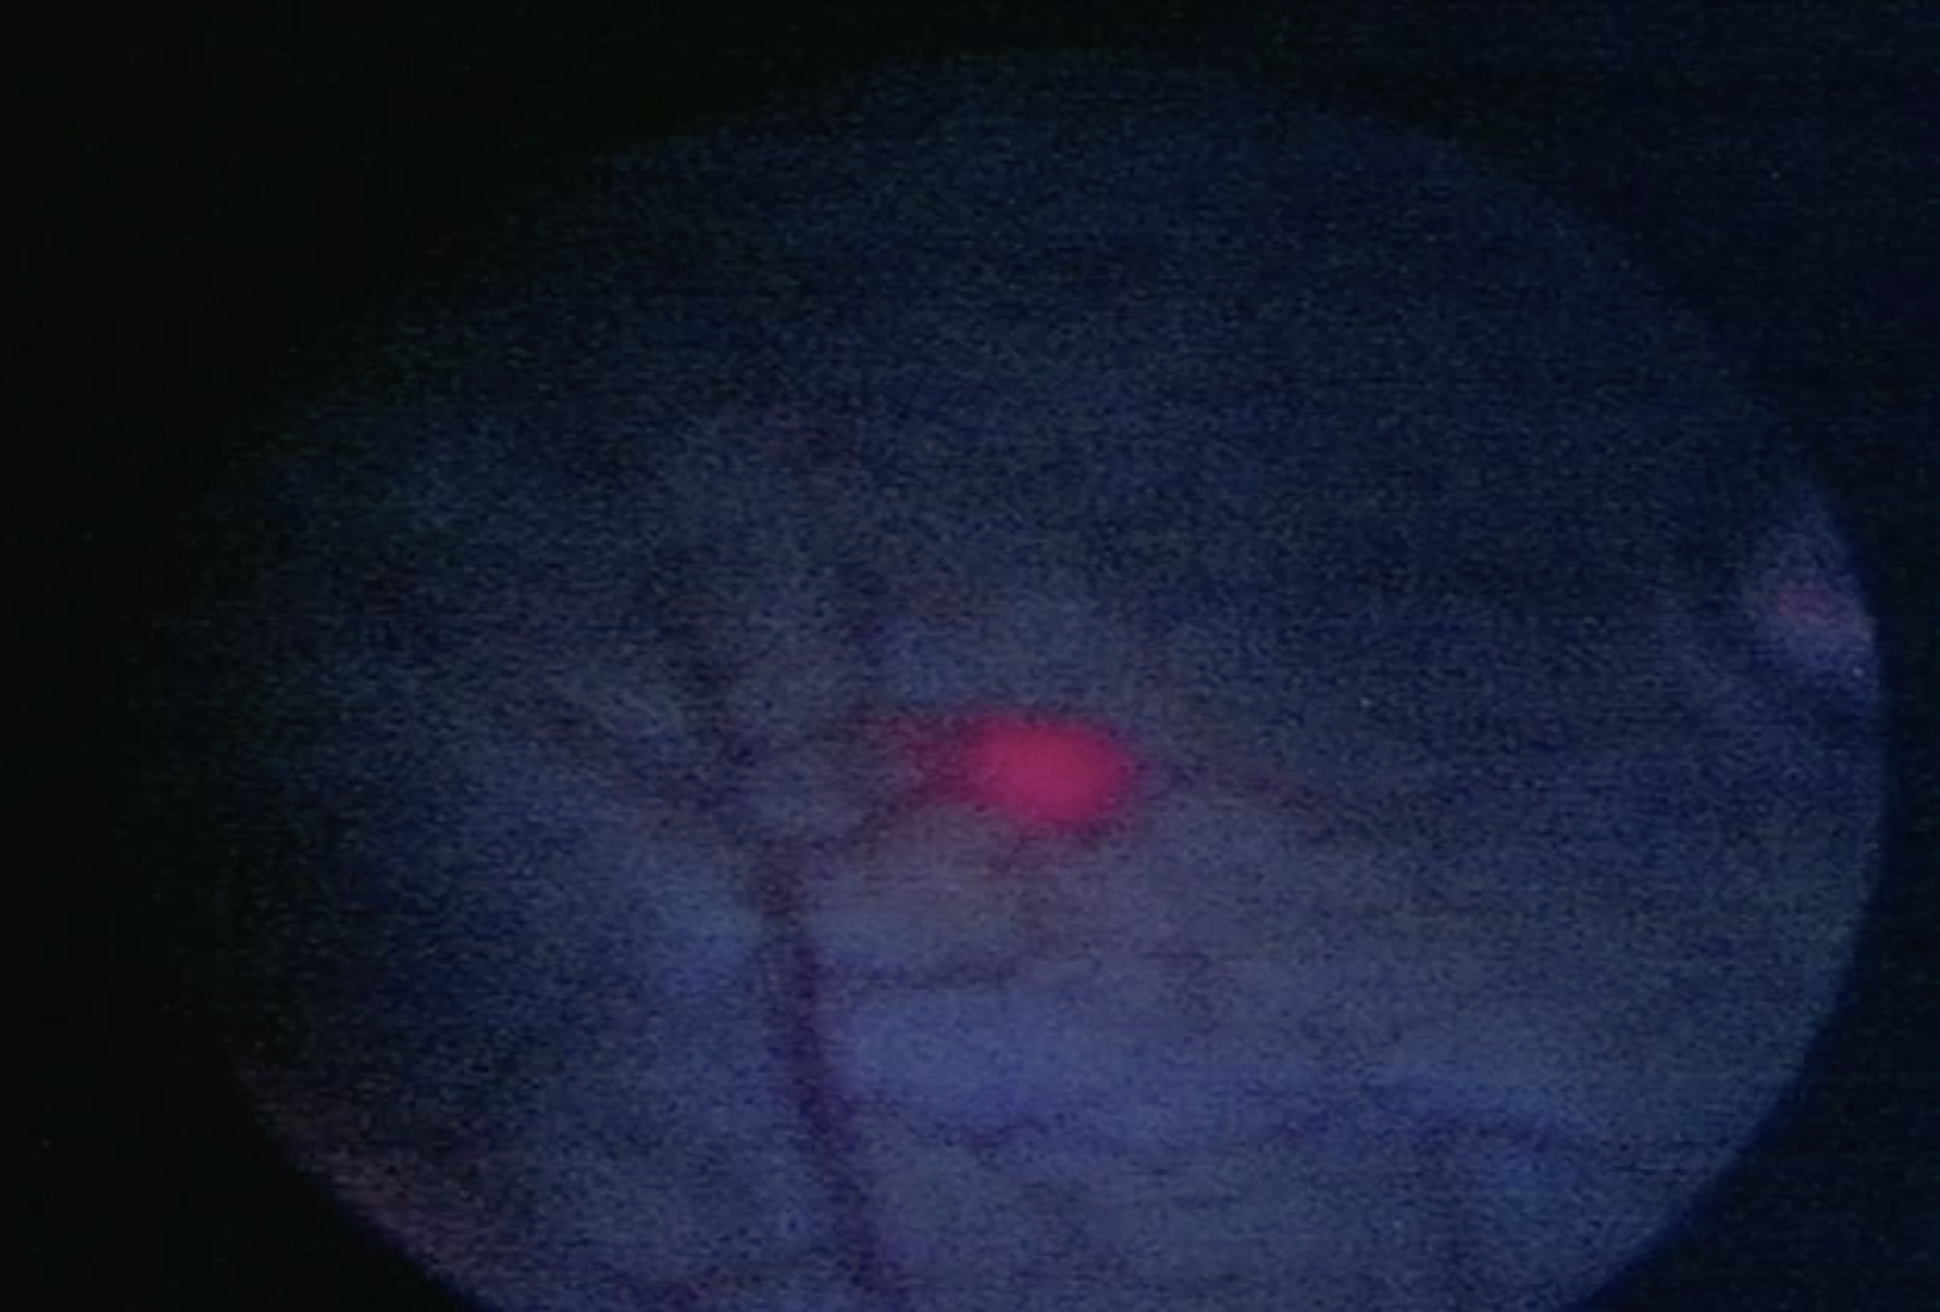
Modality: BLC
Class: Malignant
Subclass: LowGradePapillary
Lesion: L2
Stage: Ta
Morphology: Papillary
Bladder cancer association: Yes